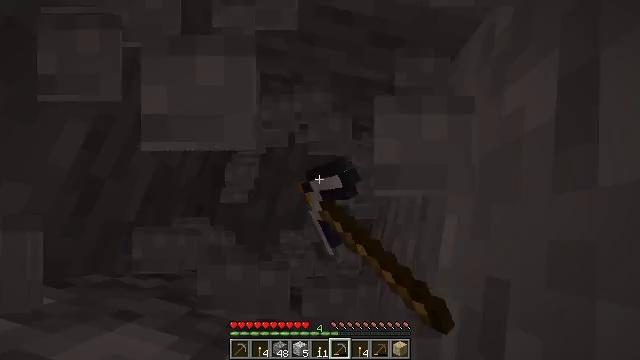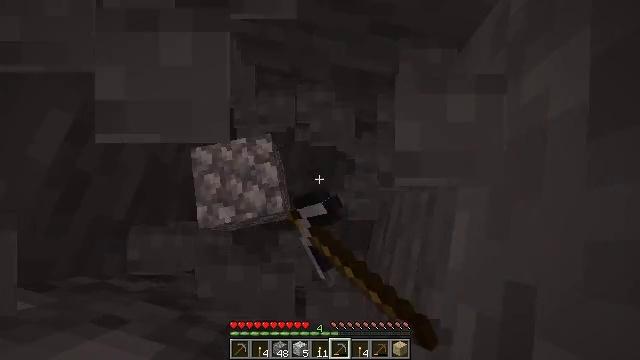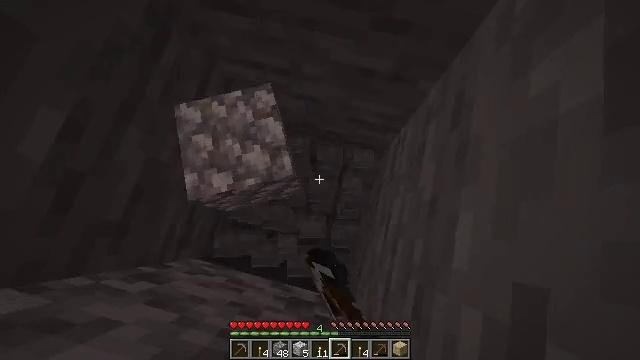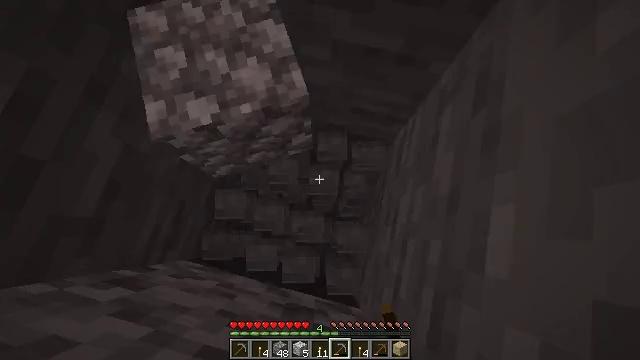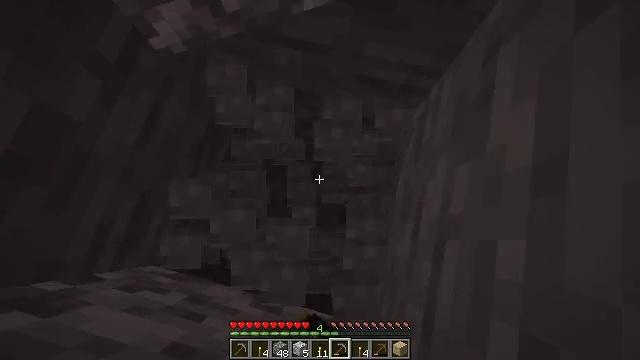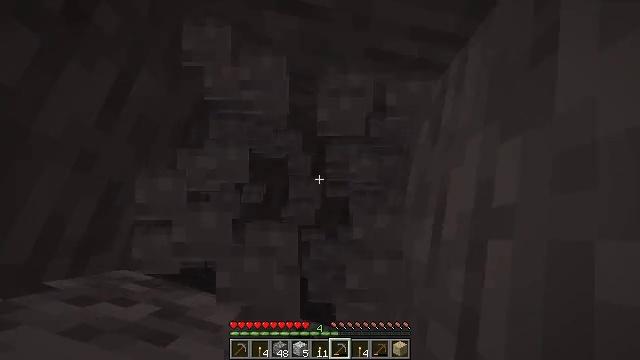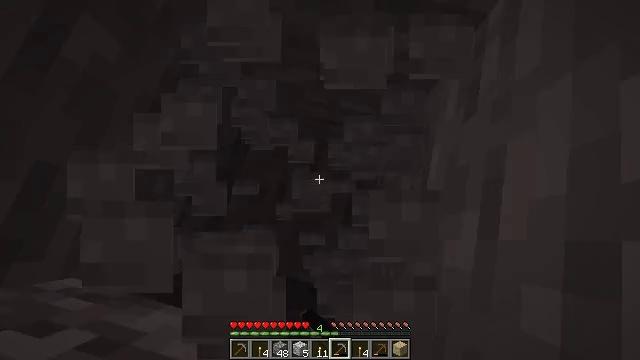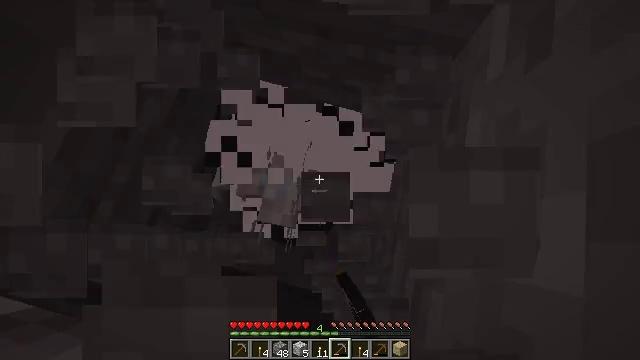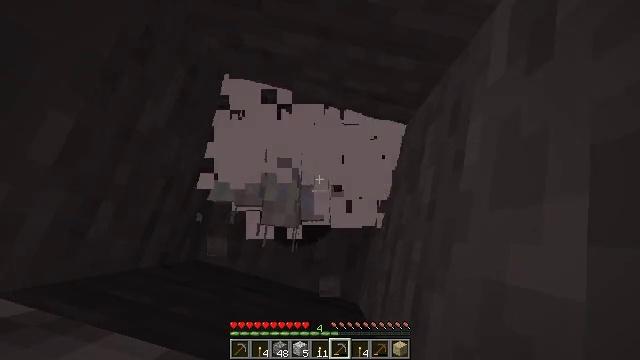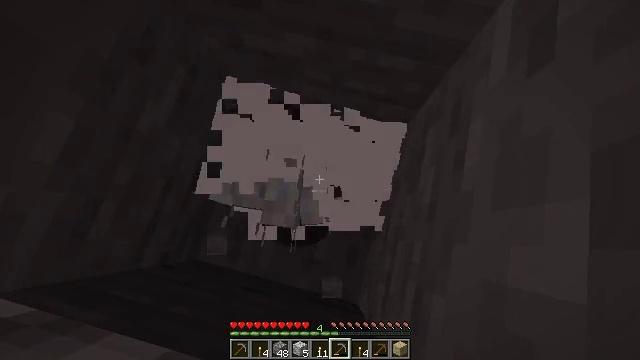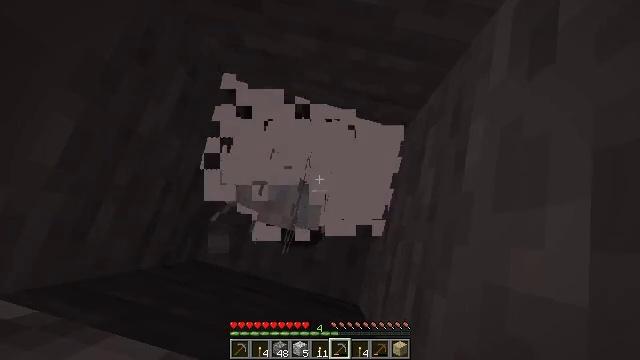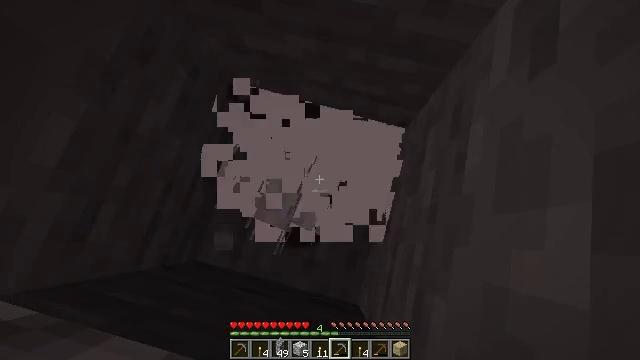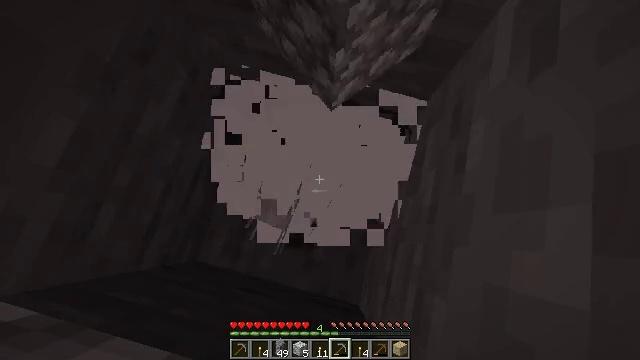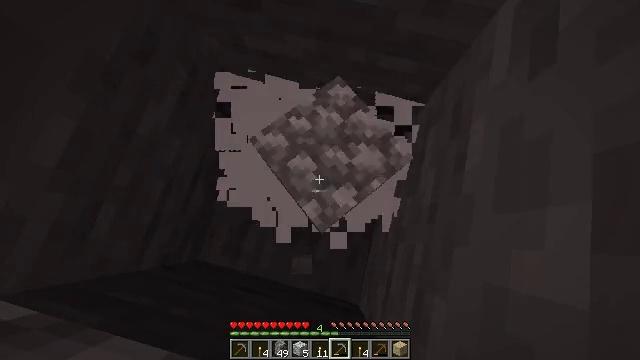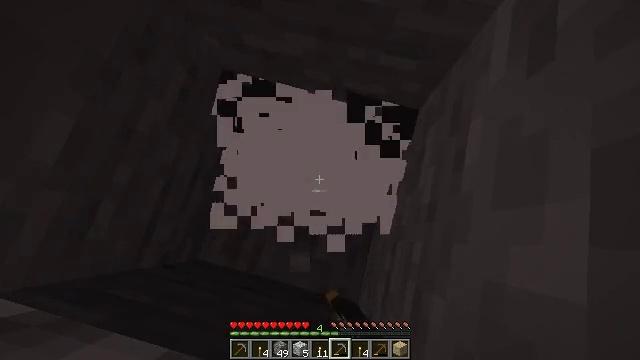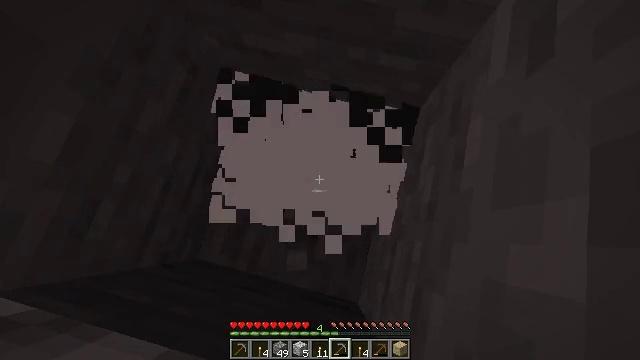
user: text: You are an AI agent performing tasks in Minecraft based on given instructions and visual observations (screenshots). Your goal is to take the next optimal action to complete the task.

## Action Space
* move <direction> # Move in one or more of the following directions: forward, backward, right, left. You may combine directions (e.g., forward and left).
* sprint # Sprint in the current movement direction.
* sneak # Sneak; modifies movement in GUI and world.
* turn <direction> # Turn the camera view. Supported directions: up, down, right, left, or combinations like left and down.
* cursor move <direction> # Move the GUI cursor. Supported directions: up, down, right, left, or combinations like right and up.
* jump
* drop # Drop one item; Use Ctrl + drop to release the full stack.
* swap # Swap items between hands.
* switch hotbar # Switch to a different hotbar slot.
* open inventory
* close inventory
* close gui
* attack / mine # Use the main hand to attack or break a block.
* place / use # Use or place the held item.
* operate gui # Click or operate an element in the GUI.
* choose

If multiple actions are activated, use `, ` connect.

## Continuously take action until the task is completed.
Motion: motion action
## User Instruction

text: Clear the infested stone from the area.
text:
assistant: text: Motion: attack / mine
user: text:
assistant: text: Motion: attack / mine
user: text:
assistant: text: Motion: attack / mine
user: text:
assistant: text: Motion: attack / mine
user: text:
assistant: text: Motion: attack / mine
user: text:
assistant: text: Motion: attack / mine
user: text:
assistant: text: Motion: attack / mine
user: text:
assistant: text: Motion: attack / mine
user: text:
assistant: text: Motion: attack / mine
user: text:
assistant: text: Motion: attack / mine
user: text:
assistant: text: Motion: attack / mine
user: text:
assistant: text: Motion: attack / mine
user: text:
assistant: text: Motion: attack / mine
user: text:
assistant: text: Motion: attack / mine
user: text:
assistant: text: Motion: attack / mine
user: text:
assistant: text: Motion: attack / mine
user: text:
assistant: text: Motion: attack / mine
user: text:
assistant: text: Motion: attack / mine
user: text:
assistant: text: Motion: attack / mine
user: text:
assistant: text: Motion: attack / mine
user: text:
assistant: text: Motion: attack / mine
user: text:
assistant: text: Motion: no_op
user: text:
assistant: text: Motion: no_op
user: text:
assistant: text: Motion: no_op
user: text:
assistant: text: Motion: no_op
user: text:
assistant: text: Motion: no_op
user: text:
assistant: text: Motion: no_op
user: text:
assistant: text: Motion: no_op
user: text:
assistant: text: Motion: no_op
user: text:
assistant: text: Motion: no_op